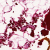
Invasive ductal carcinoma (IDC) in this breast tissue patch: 0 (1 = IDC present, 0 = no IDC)